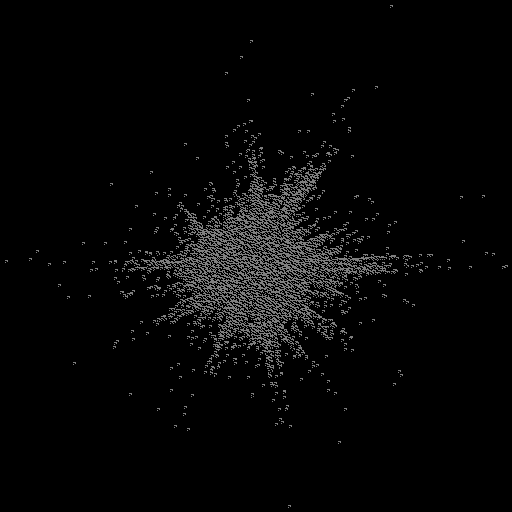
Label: star